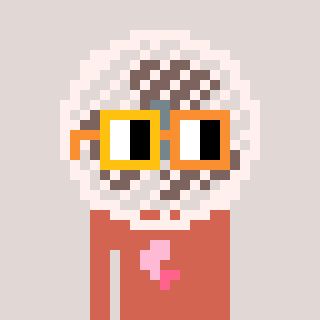
a pixel art character with square yellow and orange glasses, a fan-shaped head and a peachy-colored body on a warm background